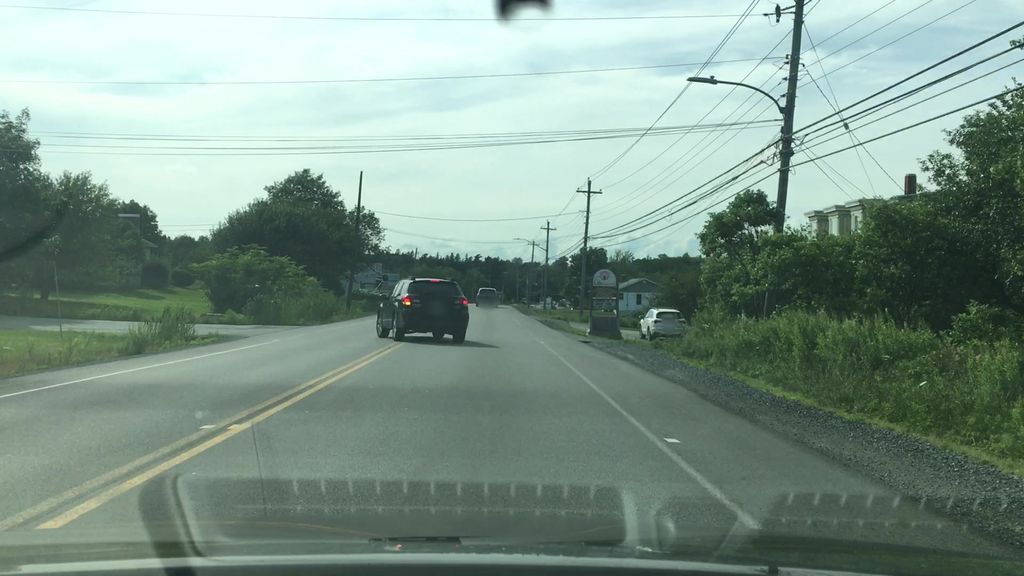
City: halifax